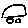
Label: car